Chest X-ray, PA view. Patient: 37 years old, sex M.
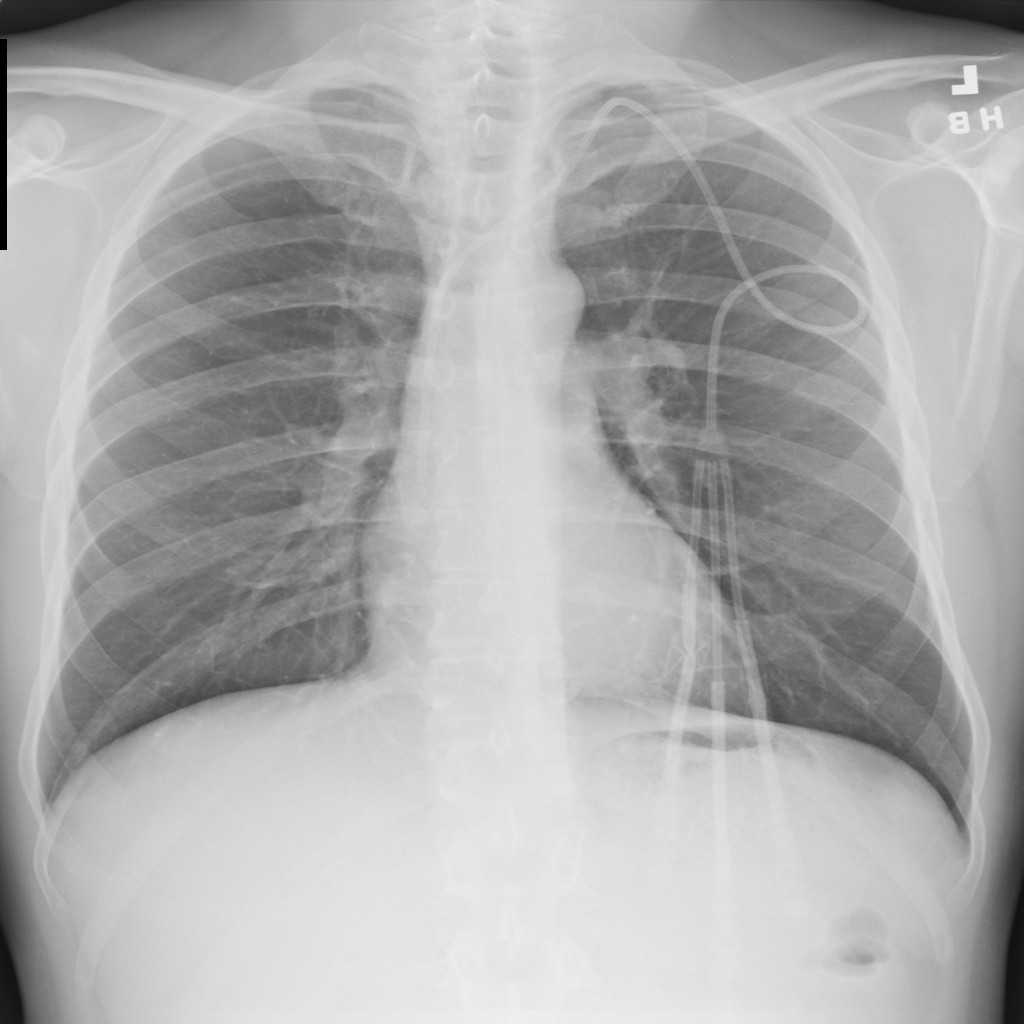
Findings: No Finding